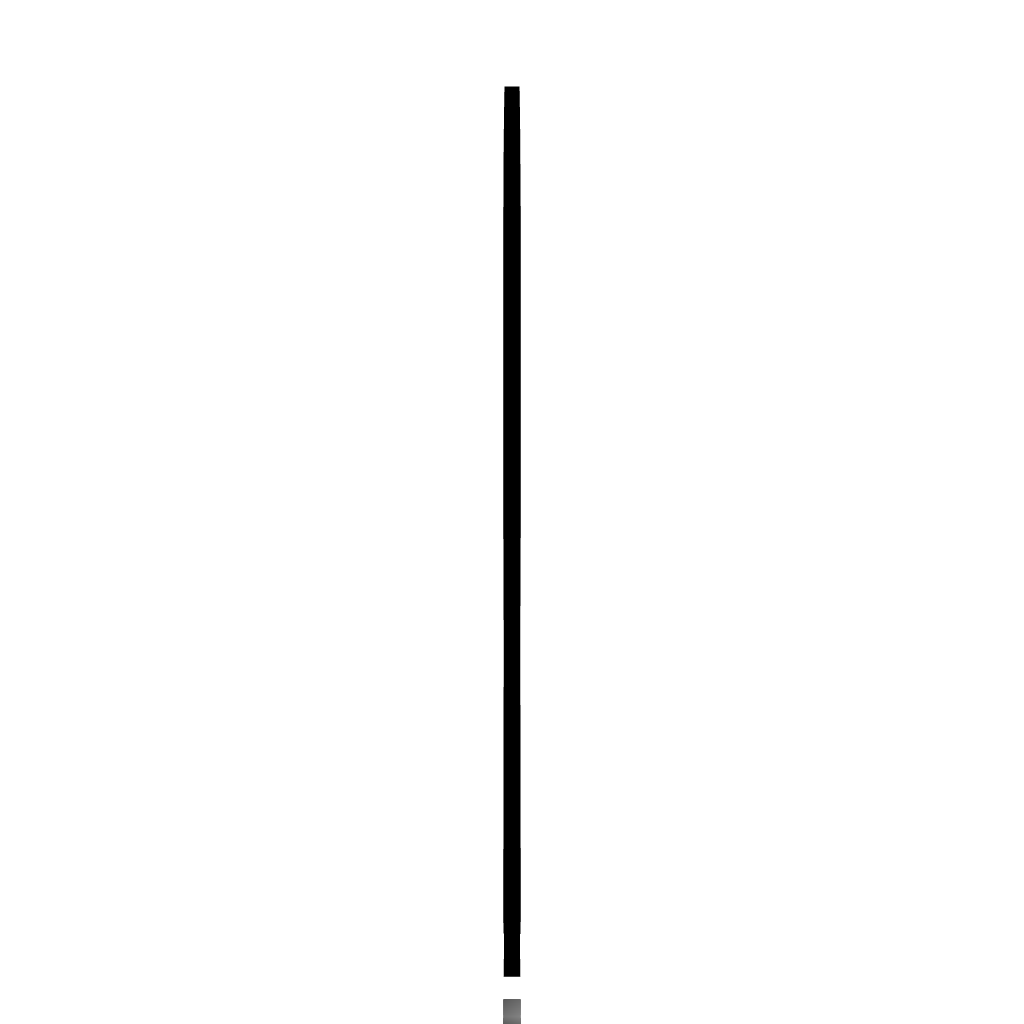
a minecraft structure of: Kenny bad low quality